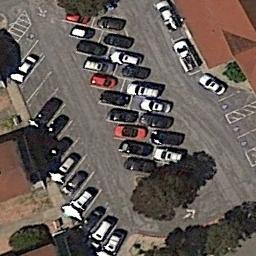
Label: parking_lot